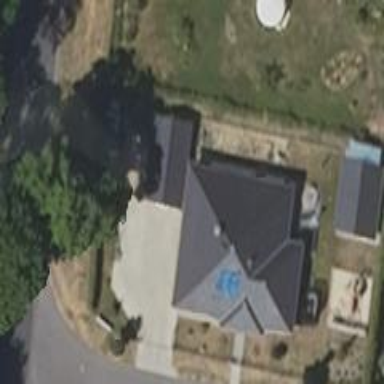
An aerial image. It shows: Yellow house with hipped roof.